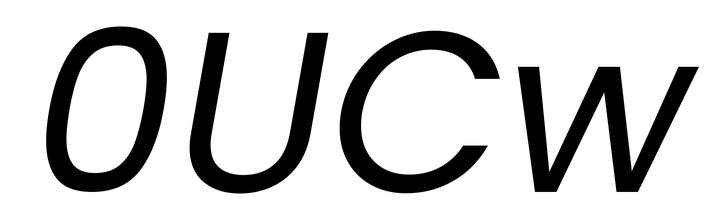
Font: Poppins-Italic